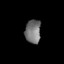
Tissue: lung
Cell type: Others
Senescence score: 0.2373
Nuclear area (px): 358
Mean DAPI intensity: 117.374